Interaction volume radius: 5 \u00c5
Interaction volume height: 10 \u00c5
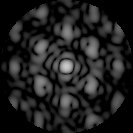
Disorder parameter: 0.4333